Question: I would like to be able copy the value of class attribute, using it's accompanied copy button.
For lack of better phrasing, here's an example:

Currently the copy button only works for one copy button (whichever is first).
How do copy from multiple element, using multiple buttons?
code:
'''
$(document).ready(function() {
$('.copylink').zclip({
path: '/flash/ZeroClipboard.swf',
copy: function(){ return $(this).attr('data-copy-shorturl'); },
afterCopy: function()
{
console.log($(this).attr('data-copy-shorturl') + " was copied to clipboard");
}
});
});
'''
all buttons have the same classes etc:
'''
<button class="copyshortened copylink" data-copy-shorturl="http://litl.it/{{$link->short_url}}">copy</button>
'''
I'm not sure why '$(this)' in jquery, doesn't seem to work correctly.
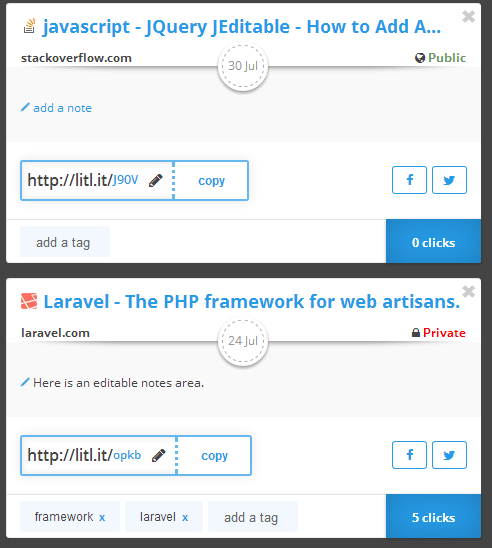
Answer: I see what you are trying to do, but I think your syntax is a little off.
You are applying like an event rather than as a directive.
Try this
'''
$('.copylink').each(function(){
$(this).zclip({
path : '/flash/ZeroClipboard.swf',
copy: function(){ return $(this).attr('data-copy-shorturl'); },
afterCopy: function()
{
console.log($(this).attr('data-copy-shorturl') + " was copied to clipboard");
}
});
});
'''
---
## Update
'''
$('.copylink').each(function(){
$(this).zclip({
path : '/flash/ZeroClipboard.swf',
copy: function(){ return $(this).attr('data-copy-shorturl'); },
afterCopy: function()
{
console.log($(this).data('copy-shorturl') + " was copied to clipboard");
}
});
});
'''
Apparently, the 'data-copy-shorturl' attributes should be accessed via jQuery's <URL>